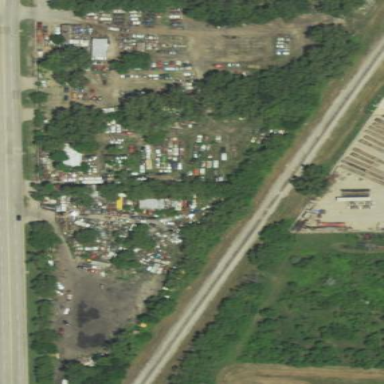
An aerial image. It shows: Scrap yard situated in industrial area.